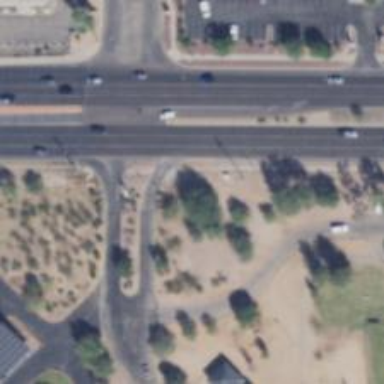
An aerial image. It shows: Unmarked road crossing.